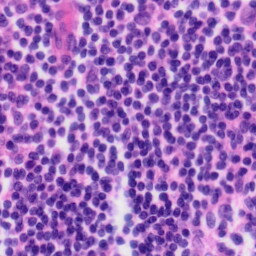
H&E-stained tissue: Tonsil